Interaction volume radius: 10 \u00c5
Interaction volume height: 10 \u00c5
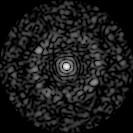
Disorder parameter: 0.8497